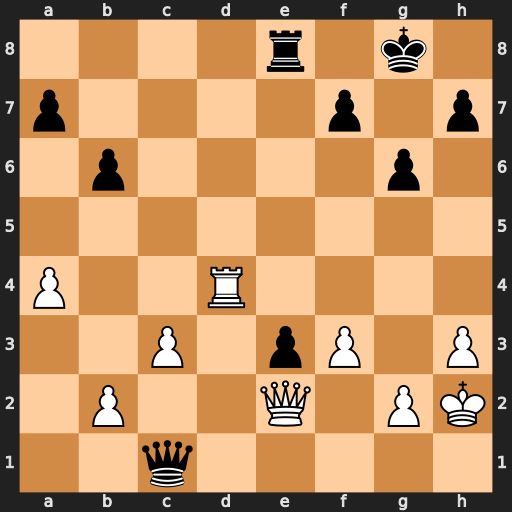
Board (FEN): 4r1k1/p4p1p/1p4p1/8/P2R4/2P1pP1P/1P2Q1PK/2q5
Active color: w
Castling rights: -
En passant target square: -
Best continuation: Rd1 Qxd1 Qxd1 e2 Qe1